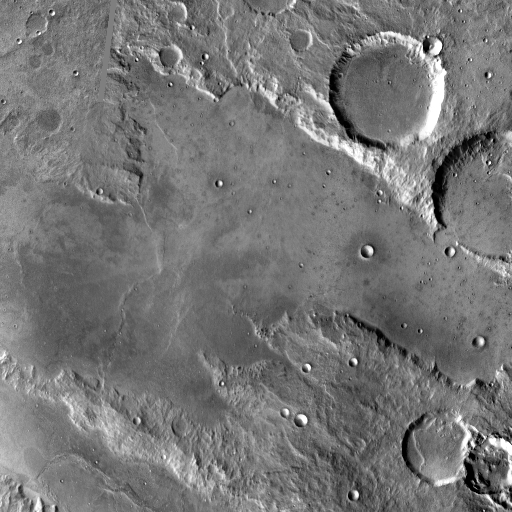
Crater classes present: Background, Other, Layered, Buried